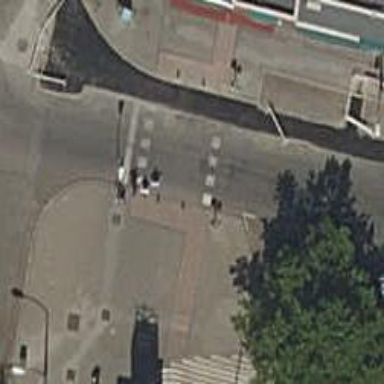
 there are traffic signals and zebra crossing."